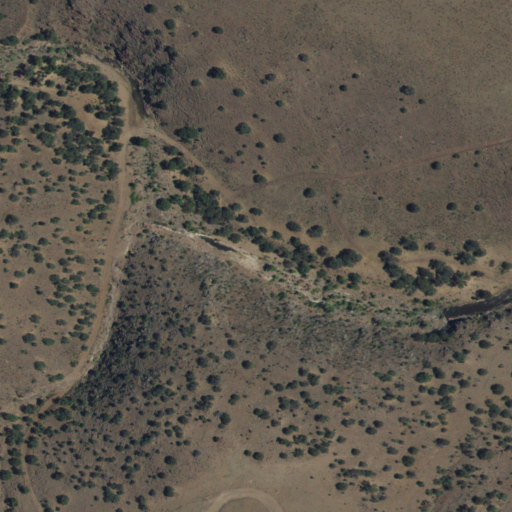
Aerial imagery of valley in New Mexico named Reece Canyon containing only shrub